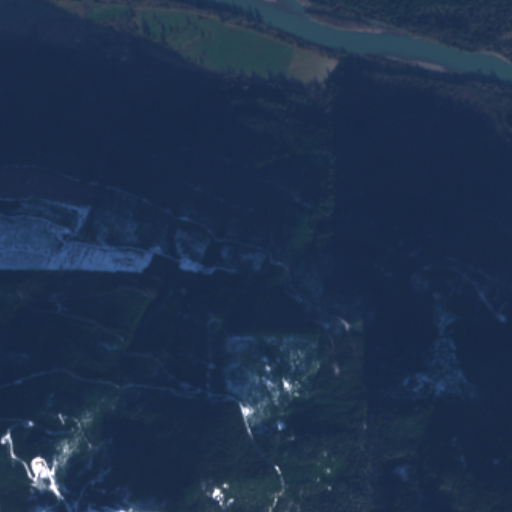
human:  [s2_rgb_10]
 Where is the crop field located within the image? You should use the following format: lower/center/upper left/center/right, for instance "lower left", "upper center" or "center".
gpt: The crop field is located in the upper center of the image.
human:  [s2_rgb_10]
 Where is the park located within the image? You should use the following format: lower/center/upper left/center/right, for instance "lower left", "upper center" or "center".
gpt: The park is located in the upper right of the image.
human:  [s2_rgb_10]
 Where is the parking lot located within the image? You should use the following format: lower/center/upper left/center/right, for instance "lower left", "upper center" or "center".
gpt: The parking lot is located in the upper right of the image.
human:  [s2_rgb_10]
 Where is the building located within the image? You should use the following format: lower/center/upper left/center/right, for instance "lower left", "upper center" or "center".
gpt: The building is located in the upper of the image.
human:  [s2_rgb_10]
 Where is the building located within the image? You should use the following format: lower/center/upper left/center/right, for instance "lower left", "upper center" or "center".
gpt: The building is located in the upper of the image.
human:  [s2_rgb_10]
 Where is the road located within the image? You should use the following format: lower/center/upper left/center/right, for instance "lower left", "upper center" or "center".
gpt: There is no road in the image.